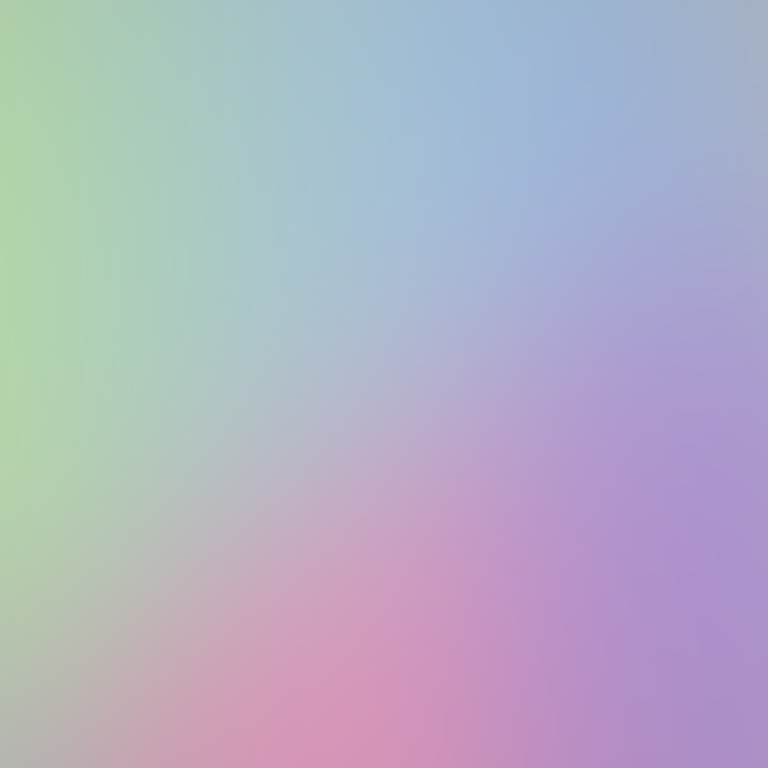
Abstract light effect, smooth gradient from soft blue to gentle pink, serene atmosphere, diffuse glow, no room, no furniture, no objects.